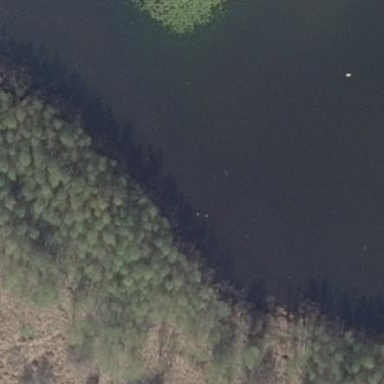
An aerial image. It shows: Swamp in wetland area.